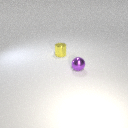
small yellow metal cylinder behind small purple metal sphere